Aerial crown-view tile of a tropical tree (Barro Colorado Island, Panama), acquired 20241014:
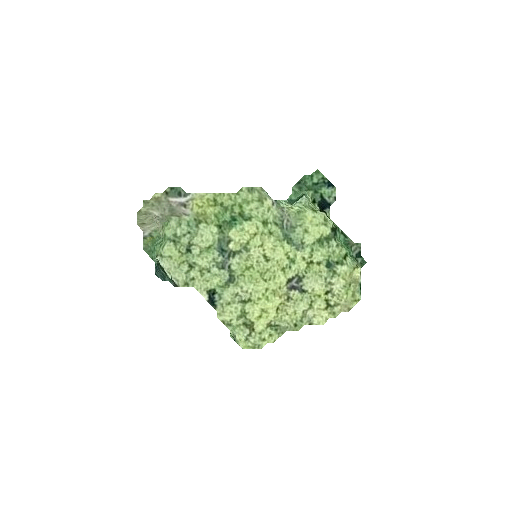
Species: Aiouea montana
GBIF accepted scientific name: Aiouea montana
Crown area: 39.664 m²